Question: I have a project scaffolded with the command 'npm init vue@latest'. Now I want to add to the project instead of installing support libraries like 'vue3-recaptcha-v2' etc.
Then, instead of having to define the 'grecaptcha' object myself, I used 'npm i -D @types/grecaptcha' instead and in theory I should get the global variable 'grecaptcha', however, my VSCode cannot recognize this variable.
Screenshot:

'vite.config.js'
'''
import vueI18n from "@intlify/vite-plugin-vue-i18n";
import vue from "@vitejs/plugin-vue";
import { fileURLToPath, URL } from "url";
import { defineConfig } from "vite";
// https://vitejs.dev/config/
export default defineConfig({
plugins: [vue(), vueI18n({ useVueI18nImportName: true })],
resolve: {
alias: {
"@": fileURLToPath(new URL("./src", import.meta.url)),
},
},
});
'''
'tsconfig.json'
'''
{
"extends": "@vue/tsconfig/tsconfig.web.json",
"include": ["env.d.ts", "src/**/*", "src/**/*.vue"],
"compilerOptions": {
"baseUrl": ".",
"types": ["element-plus/global", "@intlify/vite-plugin-vue-i18n/client"],
"paths": {
"@/*": ["./src/*"]
}
},
"references": [
{
"path": "./tsconfig.config.json"
}
]
}
'''
'tsconfig.config.json'
'''
{
"extends": "@vue/tsconfig/tsconfig.node.json",
"include": ["vite.config.*", "vitest.config.*", "cypress.config.*"],
"compilerOptions": {
"composite": true,
"types": ["node"]
}
}
'''
These files are initialized automatically by the command 'npm init vue@latest'. Now what should I do to make VSCode understand global variables from <URL>.
Many thanks!
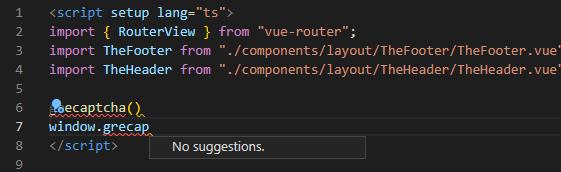
Answer: In 'tsconfig.json', add '@types/grecaptcha' to 'compilerOptions.types[]':
'''
{
"compilerOptions": {
"types": ["@types/grecaptcha"]
},
}
'''
<URL>